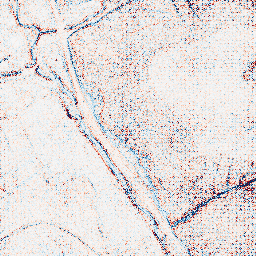
Category: edge_preserving
Decomposition family: anisotropic_diffusion
Decomposition parameters: iterations: 5
kappa: 30
gamma: 0.05
Upsampling method: regularized
Upsampling parameters: scale: 4
lambda_reg: 0.1
Upsampling scale: 4